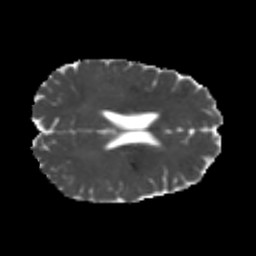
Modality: MD
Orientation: axial
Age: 25
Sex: male
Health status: healthy
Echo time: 0.074 s